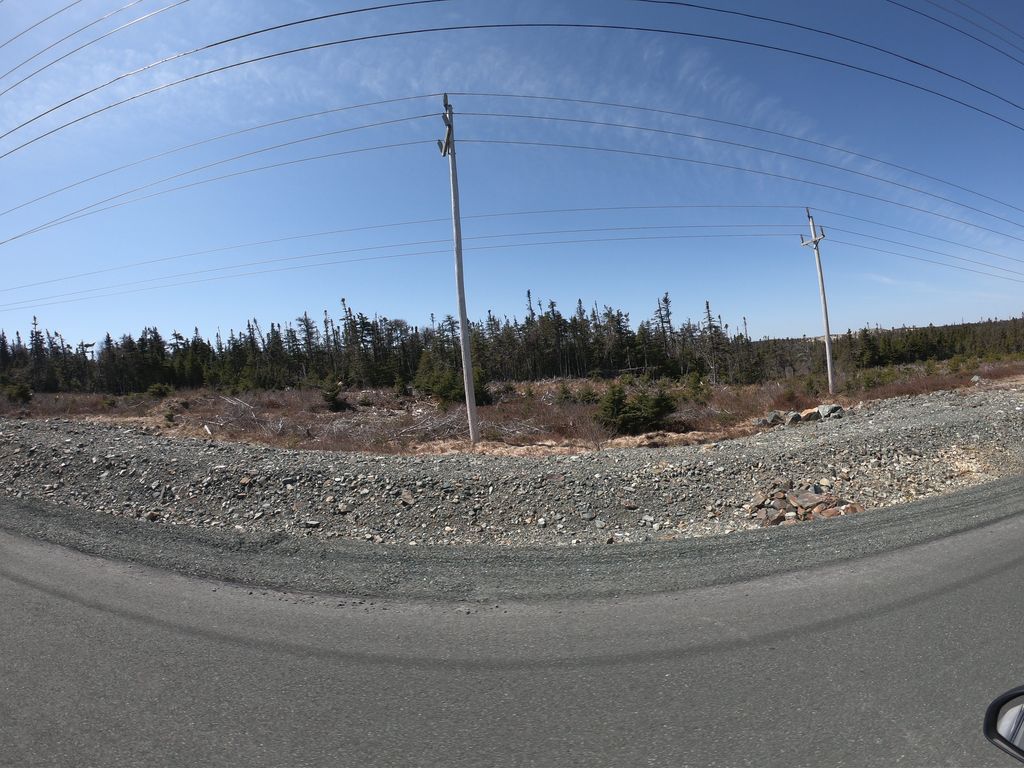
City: st_johns